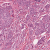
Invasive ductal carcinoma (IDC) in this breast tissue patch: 1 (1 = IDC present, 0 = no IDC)